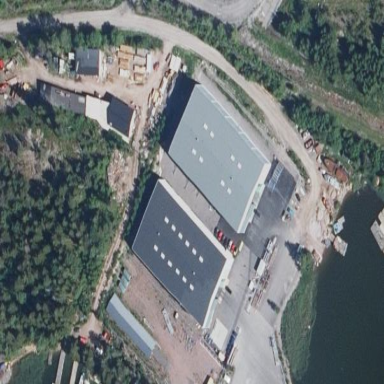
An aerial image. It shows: Building used for boat storage.